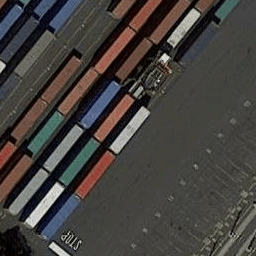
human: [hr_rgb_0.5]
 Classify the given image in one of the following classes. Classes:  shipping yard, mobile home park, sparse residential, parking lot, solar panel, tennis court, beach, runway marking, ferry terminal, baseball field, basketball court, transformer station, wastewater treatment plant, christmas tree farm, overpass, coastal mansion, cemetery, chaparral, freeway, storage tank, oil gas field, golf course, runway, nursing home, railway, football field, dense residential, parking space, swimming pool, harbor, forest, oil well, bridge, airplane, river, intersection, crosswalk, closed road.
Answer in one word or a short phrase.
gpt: shipping yard